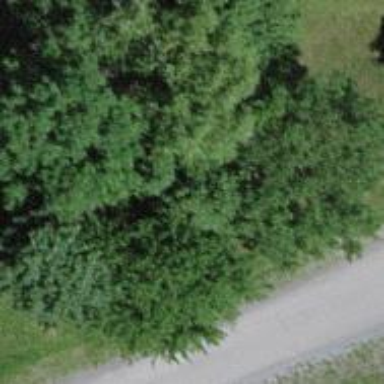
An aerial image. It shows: Broadleaved tree with lush leaves.